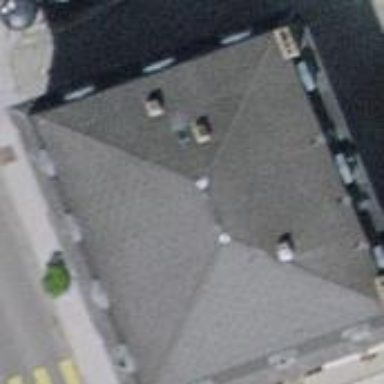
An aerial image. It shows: Beauty shop.